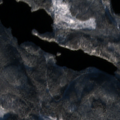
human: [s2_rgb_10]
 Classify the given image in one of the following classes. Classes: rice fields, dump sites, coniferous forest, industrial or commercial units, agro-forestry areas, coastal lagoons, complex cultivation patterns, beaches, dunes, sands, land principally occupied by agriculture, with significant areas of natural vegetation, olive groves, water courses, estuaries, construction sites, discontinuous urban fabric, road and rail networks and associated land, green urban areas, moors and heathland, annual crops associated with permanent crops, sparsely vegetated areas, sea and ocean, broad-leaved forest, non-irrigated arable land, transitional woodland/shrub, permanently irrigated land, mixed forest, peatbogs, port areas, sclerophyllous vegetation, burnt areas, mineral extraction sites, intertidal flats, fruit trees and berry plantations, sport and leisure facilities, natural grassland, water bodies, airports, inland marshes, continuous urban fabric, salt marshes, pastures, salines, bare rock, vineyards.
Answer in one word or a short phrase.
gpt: coniferous forest, mixed forest, transitional woodland/shrub, water bodies